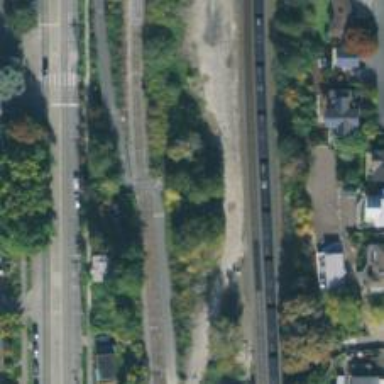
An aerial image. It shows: Site related to railway infrastructure.